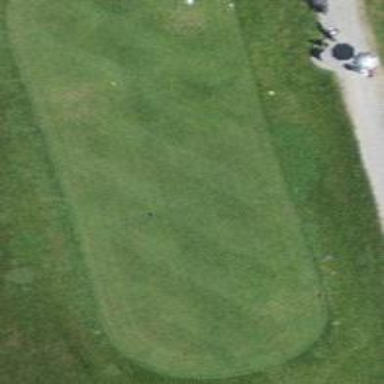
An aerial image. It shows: Grassy area designated as golf tee.